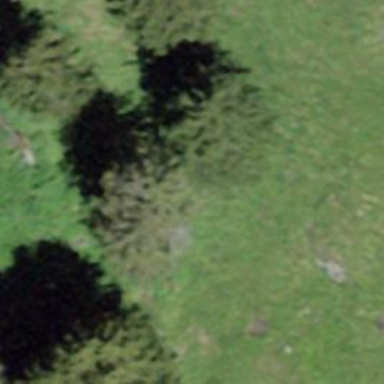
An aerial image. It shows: Needle-leaved tree in natural setting.